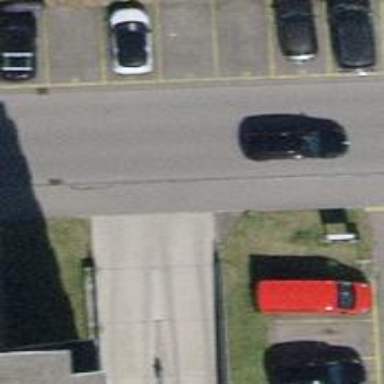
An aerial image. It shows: Road serving as parking aisle.